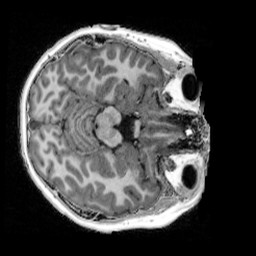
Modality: UNIT1_denoised
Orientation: axial
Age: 11
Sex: male
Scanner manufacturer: siemens
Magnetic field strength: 3 T
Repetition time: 4 s
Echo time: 0.00303 s